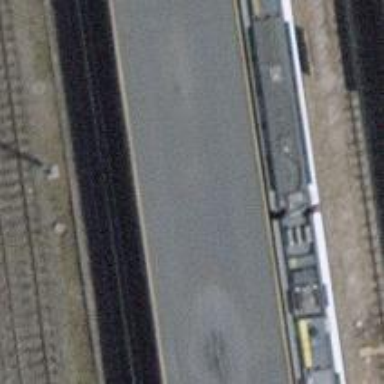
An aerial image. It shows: Railway station that also serves as public transport station.